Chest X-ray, PA view. Patient: 47 years old, sex M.
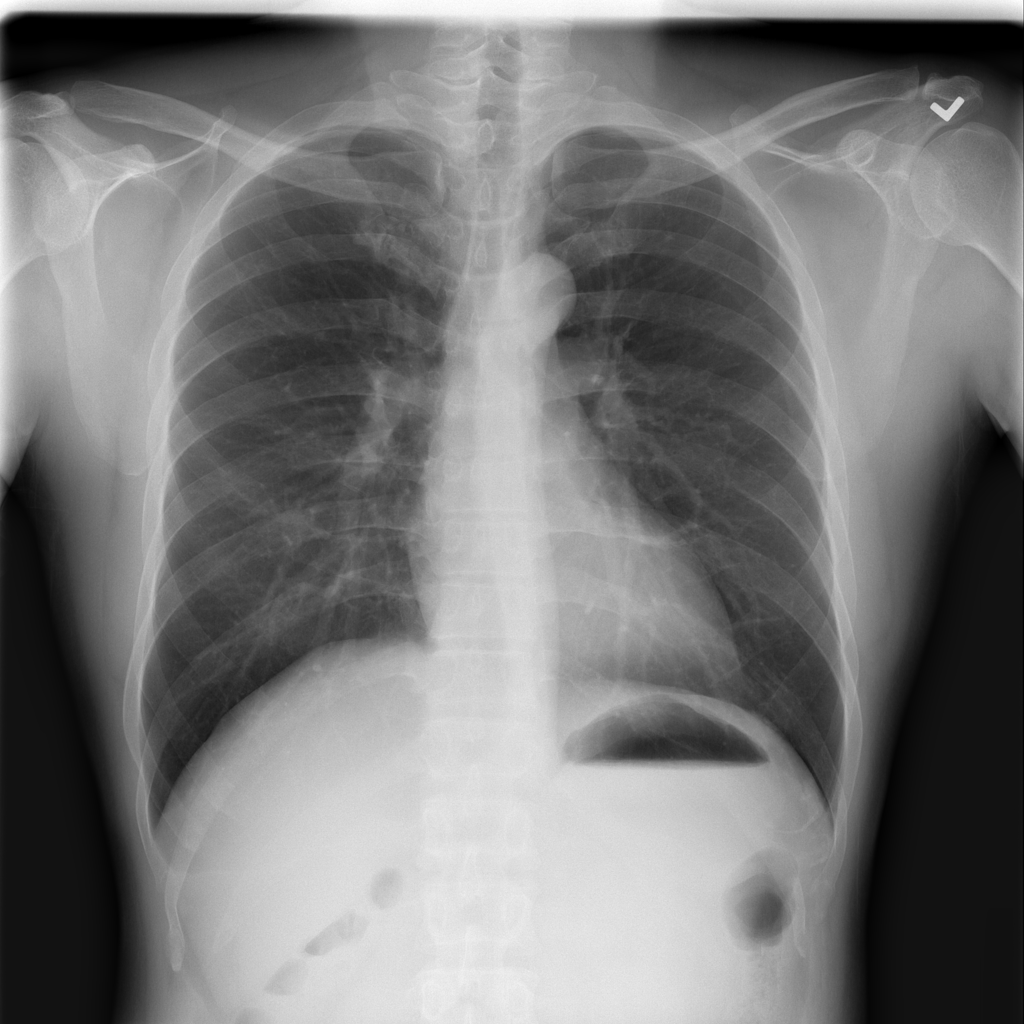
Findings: No Finding